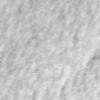
Label: no_change